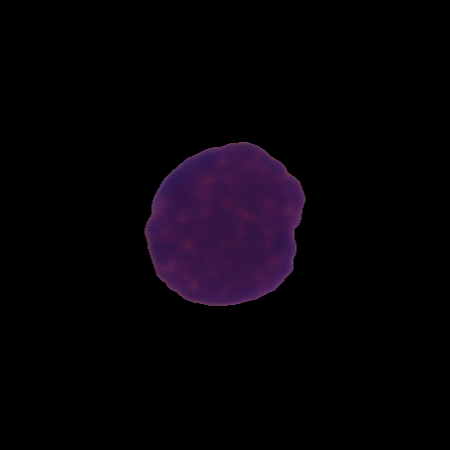
Label: healthy